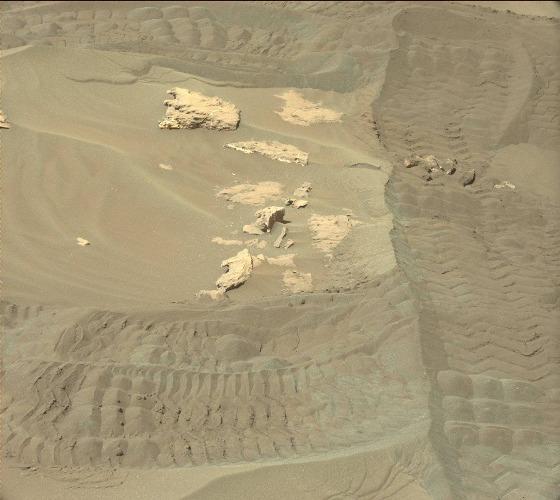
Terrain classes present: Bedrock, Gravel / Sand / Soil, Shadow, Track